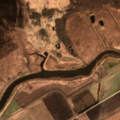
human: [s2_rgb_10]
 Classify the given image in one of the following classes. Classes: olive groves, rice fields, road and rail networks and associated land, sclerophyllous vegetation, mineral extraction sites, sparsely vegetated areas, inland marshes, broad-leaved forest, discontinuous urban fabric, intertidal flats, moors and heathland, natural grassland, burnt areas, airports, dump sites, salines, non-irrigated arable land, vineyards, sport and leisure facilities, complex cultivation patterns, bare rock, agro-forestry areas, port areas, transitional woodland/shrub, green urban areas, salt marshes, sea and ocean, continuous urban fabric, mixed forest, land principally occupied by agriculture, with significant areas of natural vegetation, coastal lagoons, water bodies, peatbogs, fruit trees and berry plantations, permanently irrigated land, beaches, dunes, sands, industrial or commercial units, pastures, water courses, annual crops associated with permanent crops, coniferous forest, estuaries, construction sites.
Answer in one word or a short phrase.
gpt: non-irrigated arable land, complex cultivation patterns, transitional woodland/shrub, inland marshes